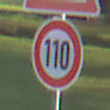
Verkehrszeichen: Geschwindigkeit110
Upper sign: KurveRechts
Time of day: SunriseSunset
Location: Outdoor (Suburban)
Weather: PartlyCloudy
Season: NotSpecified
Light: Natural